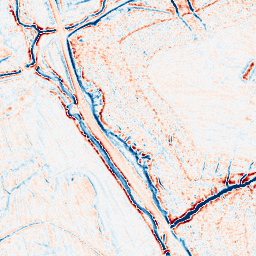
Category: edge_preserving
Decomposition family: bilateral
Decomposition parameters: d: 9
sigma_color: 100
sigma_space: 75
Upsampling method: sinc_blackman
Upsampling parameters: scale: 4
kernel_size: 16
Upsampling scale: 4